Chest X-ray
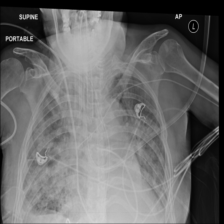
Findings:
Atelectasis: negative
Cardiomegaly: negative
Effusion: negative
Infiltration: negative
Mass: negative
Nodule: negative
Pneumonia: negative
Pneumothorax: negative
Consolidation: negative
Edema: negative
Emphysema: negative
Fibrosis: negative
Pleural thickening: negative
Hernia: negative